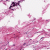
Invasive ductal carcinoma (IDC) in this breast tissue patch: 0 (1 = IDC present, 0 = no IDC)